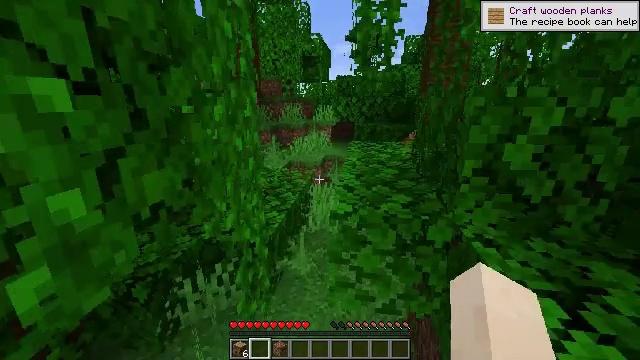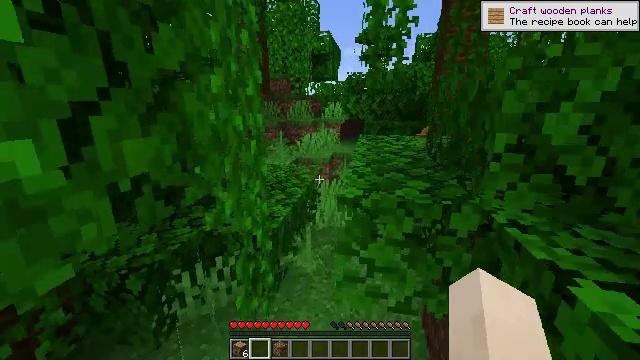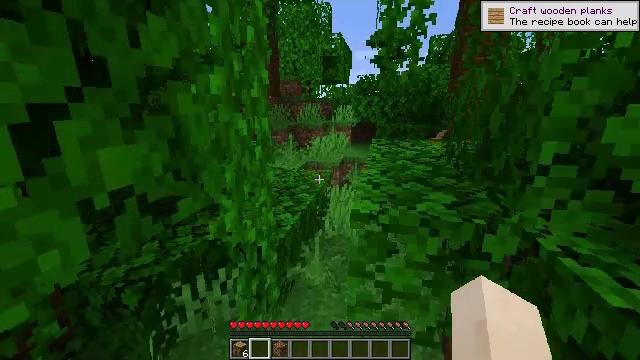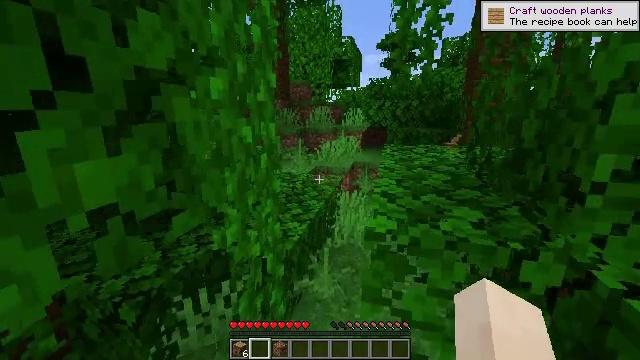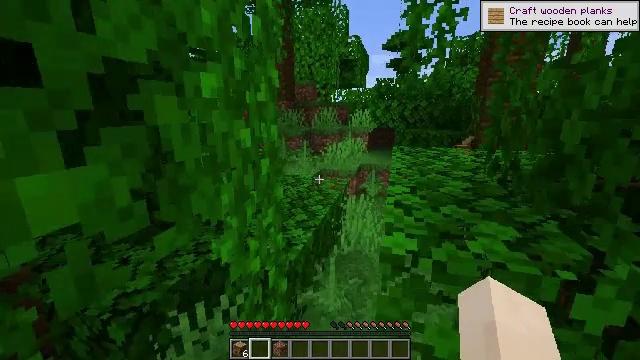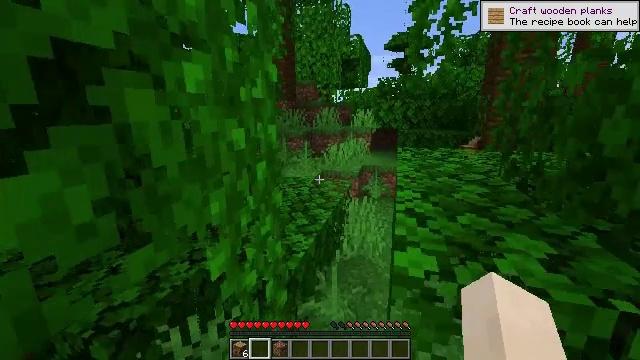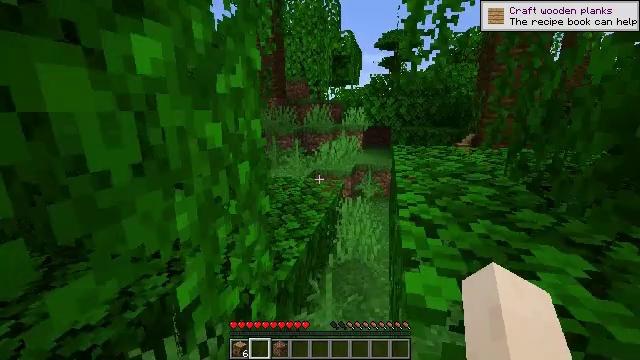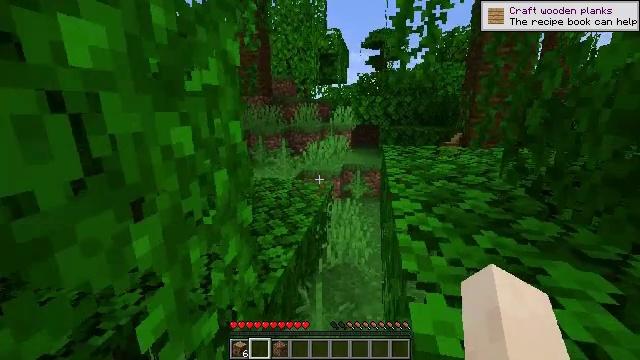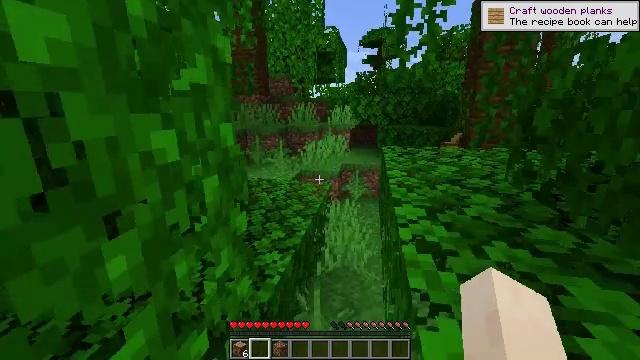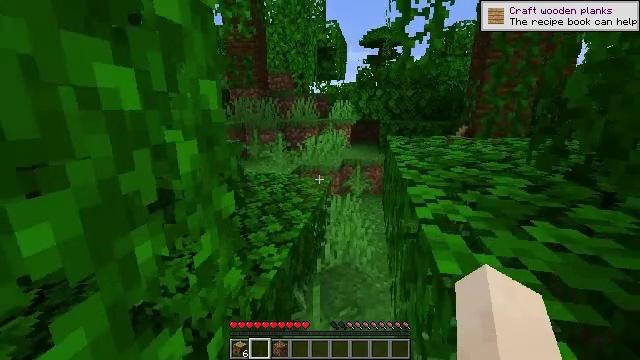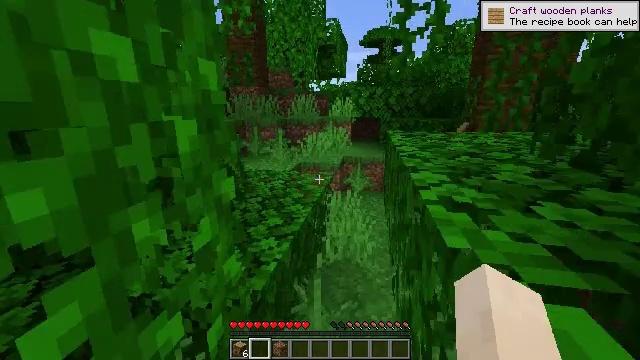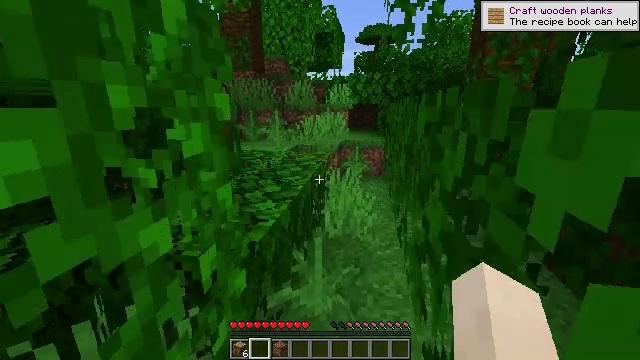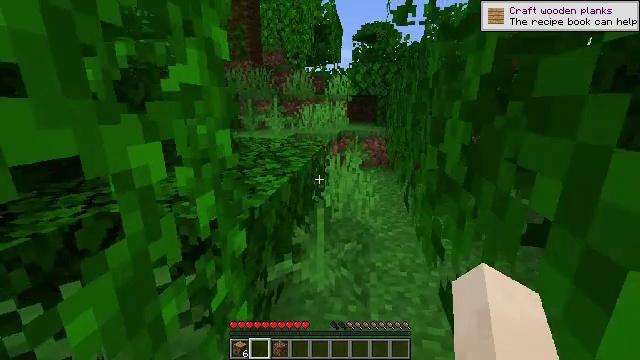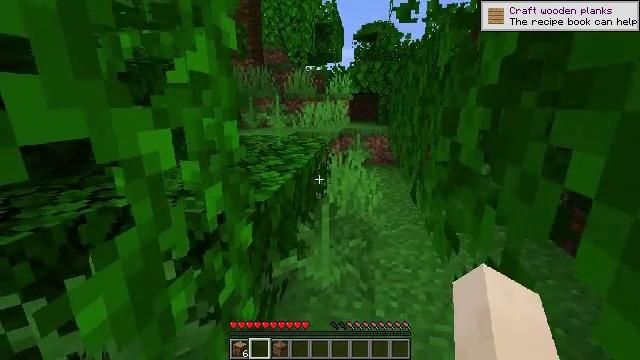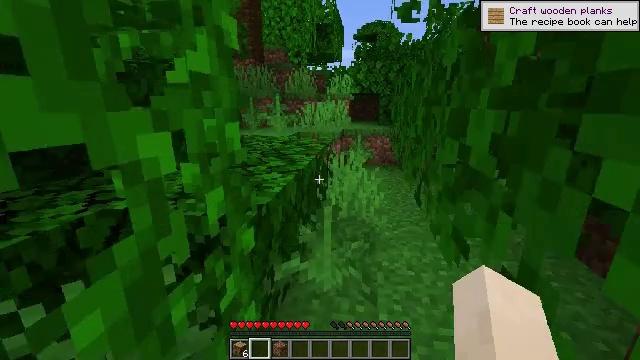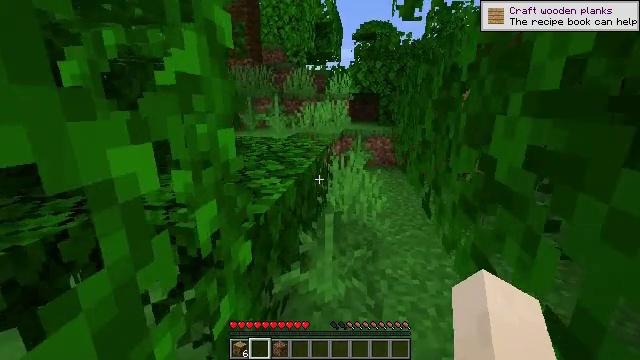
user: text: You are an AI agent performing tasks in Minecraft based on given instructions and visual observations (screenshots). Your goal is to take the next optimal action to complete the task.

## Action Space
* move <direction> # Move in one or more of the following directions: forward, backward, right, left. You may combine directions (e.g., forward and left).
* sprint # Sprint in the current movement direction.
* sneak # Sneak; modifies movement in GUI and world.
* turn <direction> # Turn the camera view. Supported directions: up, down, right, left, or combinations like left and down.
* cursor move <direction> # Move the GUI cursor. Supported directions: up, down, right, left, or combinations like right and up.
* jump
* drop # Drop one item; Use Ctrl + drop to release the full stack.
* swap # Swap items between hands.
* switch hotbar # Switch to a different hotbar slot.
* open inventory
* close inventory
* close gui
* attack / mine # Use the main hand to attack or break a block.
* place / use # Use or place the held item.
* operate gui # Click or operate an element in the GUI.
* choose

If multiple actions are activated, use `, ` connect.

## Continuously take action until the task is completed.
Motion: motion action
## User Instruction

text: Mine the tripwire.
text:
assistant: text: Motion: move forward, turn left
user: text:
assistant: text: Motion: move forward, turn left
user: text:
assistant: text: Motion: move forward, turn left
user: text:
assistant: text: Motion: move forward, turn left
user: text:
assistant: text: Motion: move forward
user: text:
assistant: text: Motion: move forward, turn right
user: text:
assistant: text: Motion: move forward, turn right
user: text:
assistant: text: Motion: move forward
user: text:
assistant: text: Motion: move forward
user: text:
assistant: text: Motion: move forward
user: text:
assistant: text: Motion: move forward
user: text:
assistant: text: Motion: move forward
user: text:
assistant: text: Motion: move forward
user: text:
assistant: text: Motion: move forward
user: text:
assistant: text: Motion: move forward
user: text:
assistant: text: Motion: move forward
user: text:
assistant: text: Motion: move forward
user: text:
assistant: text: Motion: move forward, turn right
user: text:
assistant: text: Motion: move forward, turn right
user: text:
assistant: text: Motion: move forward, turn right
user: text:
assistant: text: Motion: move forward, turn right
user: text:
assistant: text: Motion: no_op
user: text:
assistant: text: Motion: no_op
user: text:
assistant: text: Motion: move forward
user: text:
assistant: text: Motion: move forward
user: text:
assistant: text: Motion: move forward
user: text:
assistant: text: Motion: turn up
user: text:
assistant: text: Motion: move forward, turn right and up
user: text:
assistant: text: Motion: move forward
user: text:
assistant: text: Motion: move forward